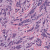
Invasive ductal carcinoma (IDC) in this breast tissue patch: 1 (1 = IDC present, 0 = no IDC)